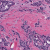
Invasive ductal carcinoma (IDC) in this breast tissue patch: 1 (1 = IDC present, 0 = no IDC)